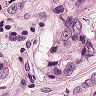
Metastatic tissue present: yes